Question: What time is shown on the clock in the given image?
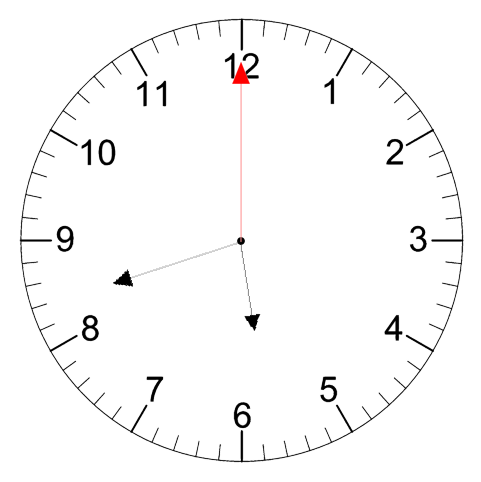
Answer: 05:42:00